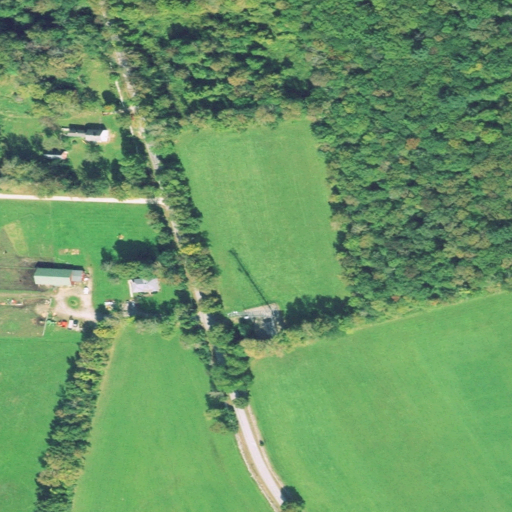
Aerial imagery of mountain in Connecticut named Bush Hill containing pasture, deciduous forest, mixed forest, cultivated crops, open development, and low intensity development